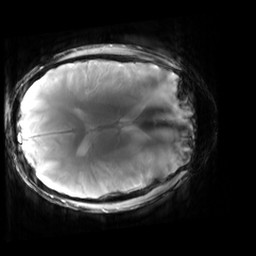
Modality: T2starw
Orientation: axial
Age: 27
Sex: male
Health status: healthy
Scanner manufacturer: siemens
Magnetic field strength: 3 T
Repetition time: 0.7 s
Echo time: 0.02 s